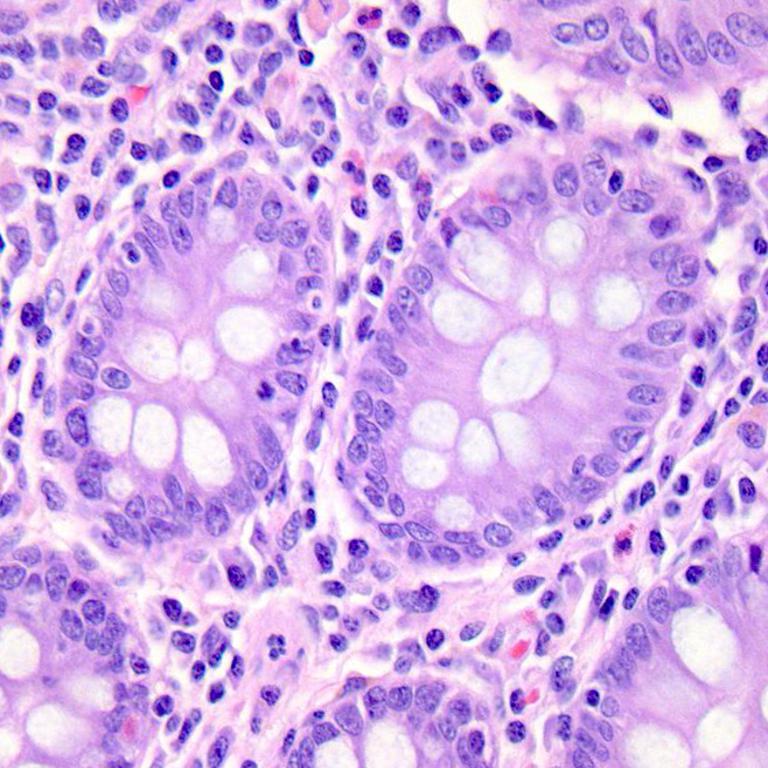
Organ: colon
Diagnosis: benign